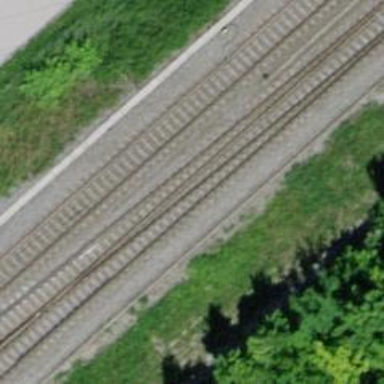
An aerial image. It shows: Single-track railway siding with electrified contact lines.